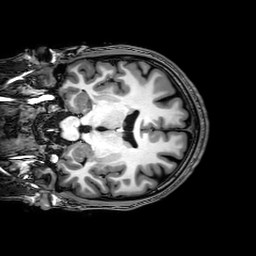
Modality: T1w
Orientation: coronal
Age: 24
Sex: male
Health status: healthy
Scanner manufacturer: philips
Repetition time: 0.008228 s
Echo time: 0.00377 s